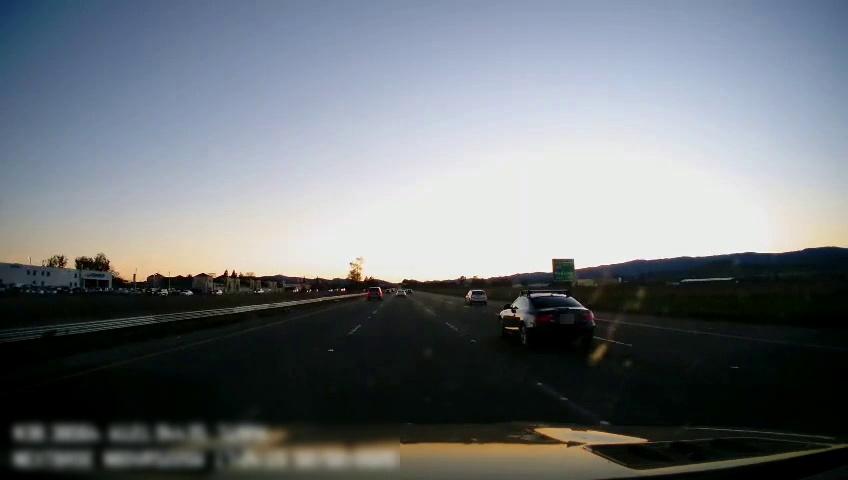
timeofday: Dusk/Dawn/Twilight
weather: Cloudy
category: Drivable Space
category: Vehicles | SUV
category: Vehicles | Car
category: Vehicles | SUV
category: Vehicles | Truck
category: Vehicles | Car
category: Vehicles | SUV
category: Vehicles | Car
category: Vehicles | SUV
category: Lanes | Alternate Lane
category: Lanes | Current Lane
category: Lanes | Current Lane
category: Lanes | Alternate Lane
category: Lanes | Alternate Lane
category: Traffic | Signs